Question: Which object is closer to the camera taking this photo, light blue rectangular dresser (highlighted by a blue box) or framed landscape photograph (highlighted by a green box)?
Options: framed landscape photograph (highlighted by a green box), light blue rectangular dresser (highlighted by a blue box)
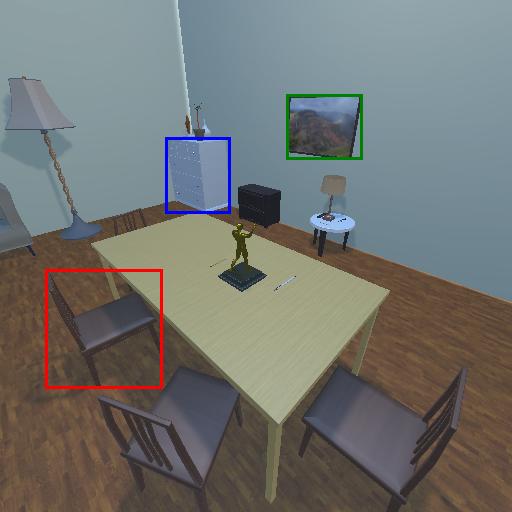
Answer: framed landscape photograph (highlighted by a green box)